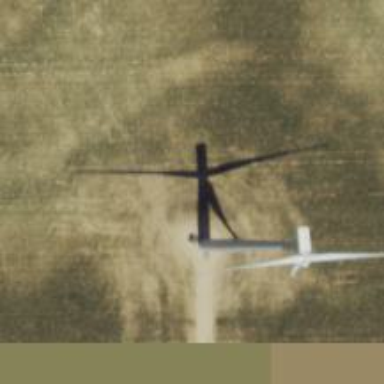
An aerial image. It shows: Wind generator with horizontal axis. The generator is wind turbine.